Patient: sex F, age 76
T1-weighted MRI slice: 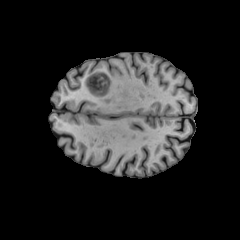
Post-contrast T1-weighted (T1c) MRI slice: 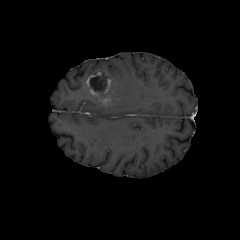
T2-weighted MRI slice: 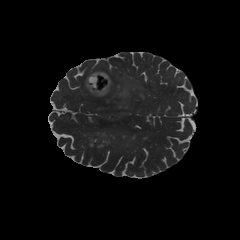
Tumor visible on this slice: yes
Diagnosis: Glioblastoma, IDH-wildtype
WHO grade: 4